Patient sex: F
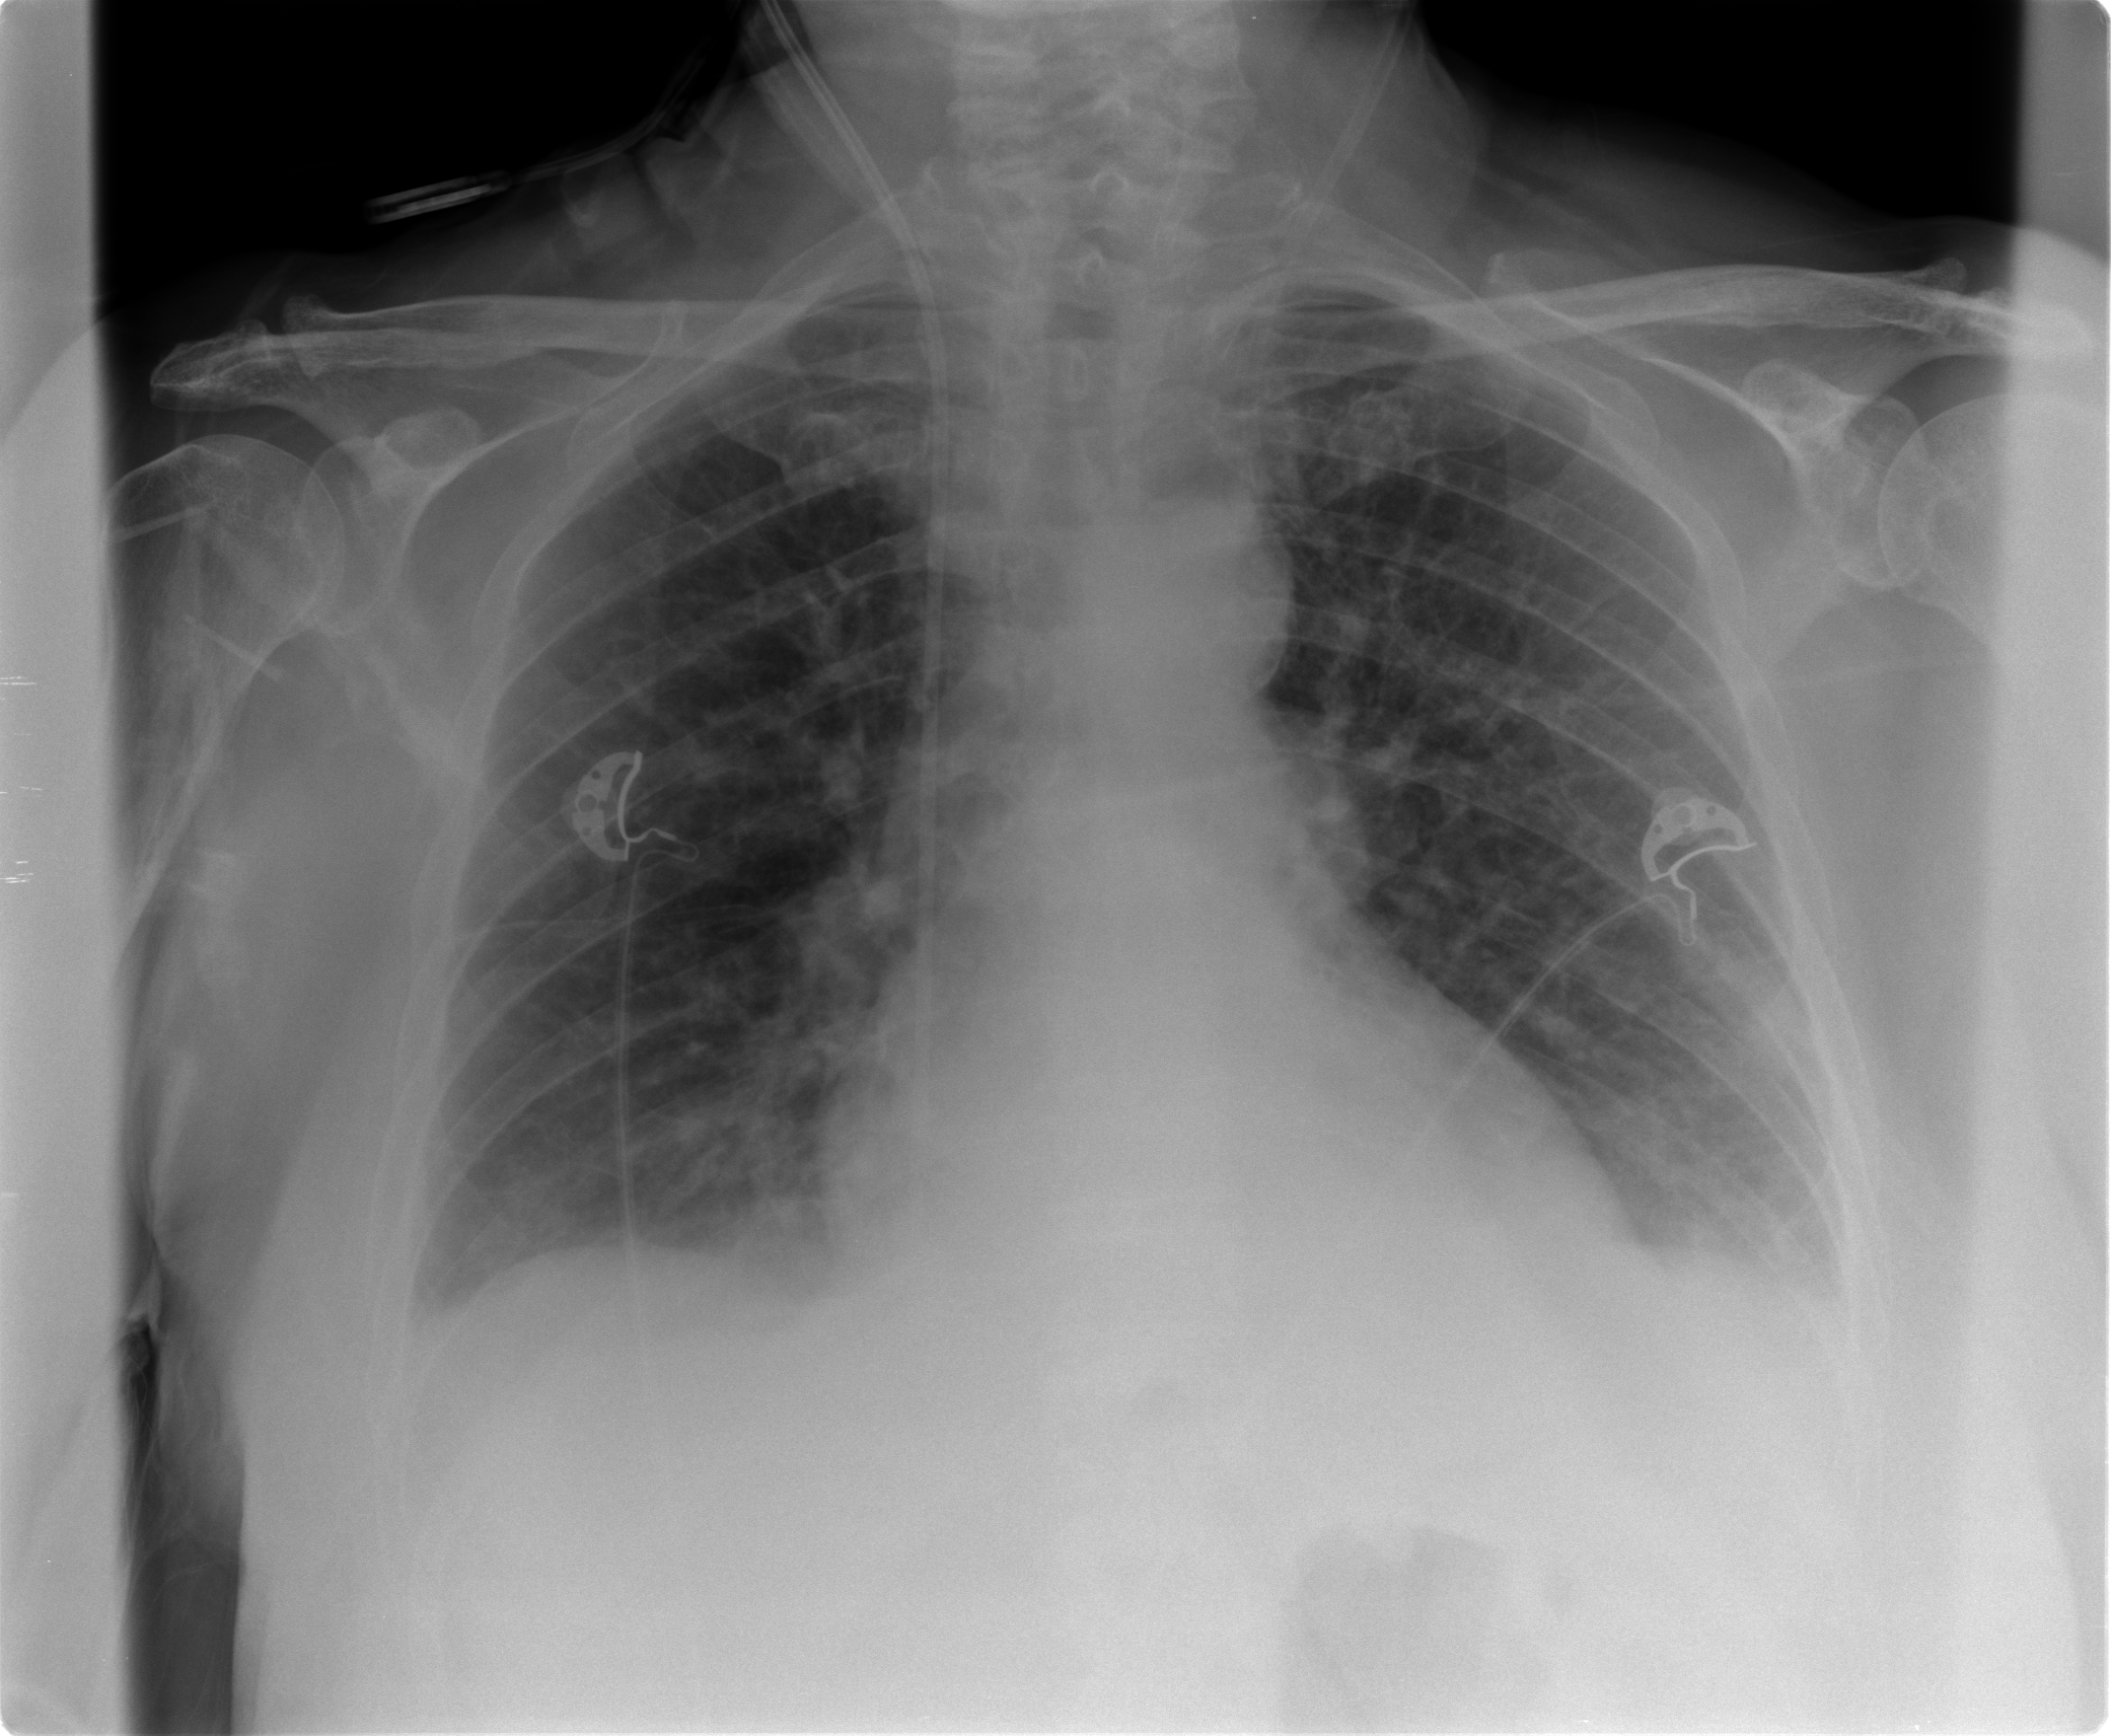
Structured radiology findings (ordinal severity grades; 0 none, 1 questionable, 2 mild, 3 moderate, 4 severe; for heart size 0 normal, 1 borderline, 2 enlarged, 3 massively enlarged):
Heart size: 2
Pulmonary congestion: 0
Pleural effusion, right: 1
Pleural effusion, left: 2
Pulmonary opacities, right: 0
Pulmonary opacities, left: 0
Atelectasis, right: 2
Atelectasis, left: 1